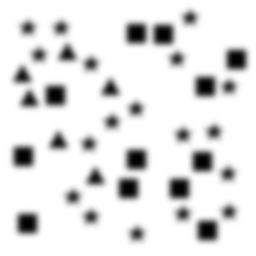
Squares: 12
Triangles: 6
Stars: 18
Total shapes: 36